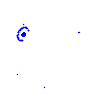
Particle: electron